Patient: sex M, age 62
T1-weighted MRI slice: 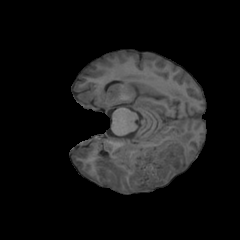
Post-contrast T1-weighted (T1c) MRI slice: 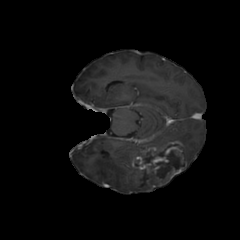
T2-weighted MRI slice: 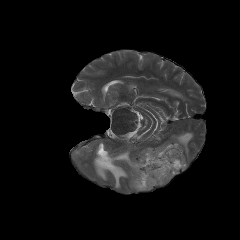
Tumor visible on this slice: yes
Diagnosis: Glioblastoma, IDH-wildtype
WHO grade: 4